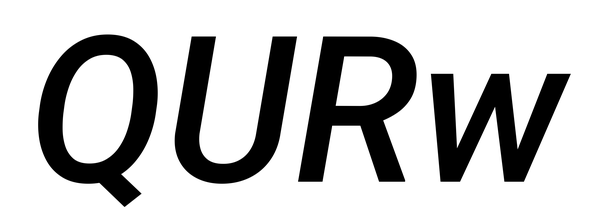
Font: Roboto-Italic_Medium_Italic